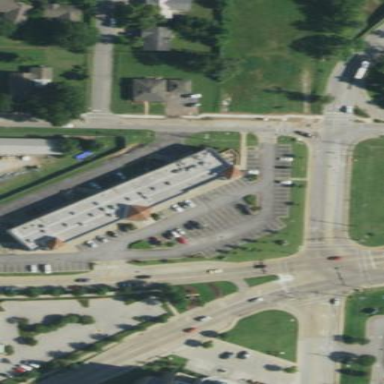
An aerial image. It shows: Retail building.